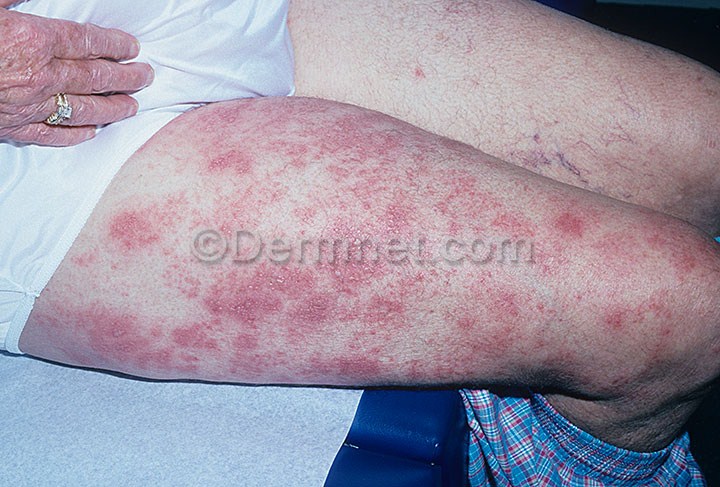
Disease: Warts Molluscum and other Viral Infections